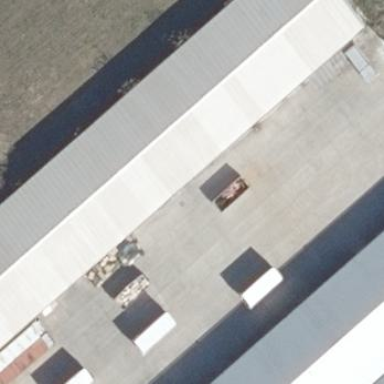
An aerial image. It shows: Group of garages.